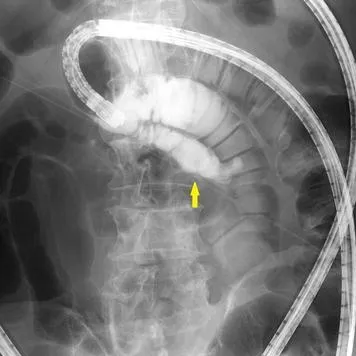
Enteroclysis image of ileal duplication. Enteroclysis via DBE using Gastrografin showed a 5-cm-long ileal diverticulum-like structure on the mesenteric side of the ileum.
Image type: radiology (x_ray)